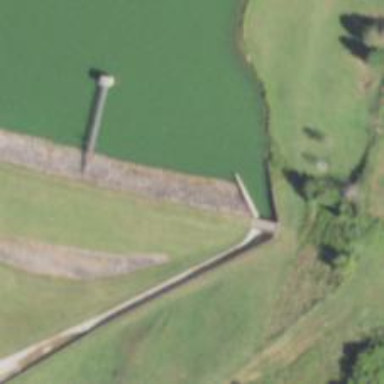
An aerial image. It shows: Dam across waterway.